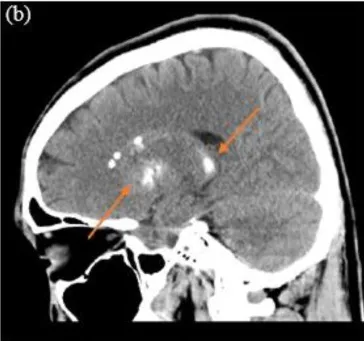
Sagittal plane.
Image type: radiology (ct)